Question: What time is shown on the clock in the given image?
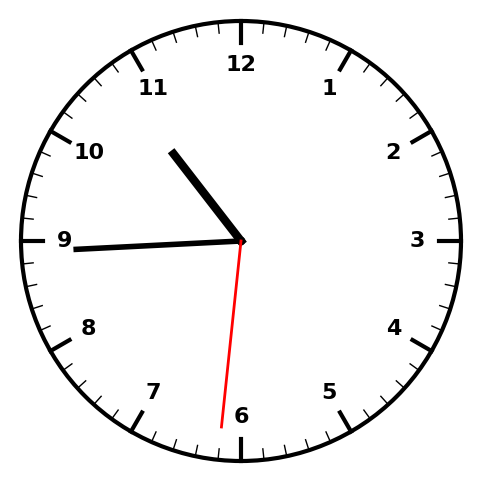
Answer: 10:44:31